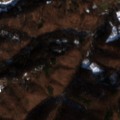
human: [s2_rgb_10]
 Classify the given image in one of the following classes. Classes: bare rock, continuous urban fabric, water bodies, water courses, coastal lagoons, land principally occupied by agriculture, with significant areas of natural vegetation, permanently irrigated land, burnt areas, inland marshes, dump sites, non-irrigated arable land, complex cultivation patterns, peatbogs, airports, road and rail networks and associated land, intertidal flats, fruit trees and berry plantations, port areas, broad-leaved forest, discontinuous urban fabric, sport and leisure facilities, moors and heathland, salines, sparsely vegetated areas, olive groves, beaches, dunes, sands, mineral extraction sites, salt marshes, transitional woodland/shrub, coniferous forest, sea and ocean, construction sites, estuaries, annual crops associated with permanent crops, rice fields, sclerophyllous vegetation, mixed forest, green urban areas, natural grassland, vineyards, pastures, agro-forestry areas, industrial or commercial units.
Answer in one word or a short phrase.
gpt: complex cultivation patterns, land principally occupied by agriculture, with significant areas of natural vegetation, broad-leaved forest